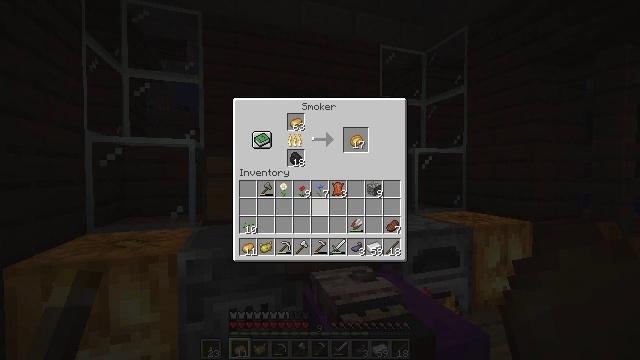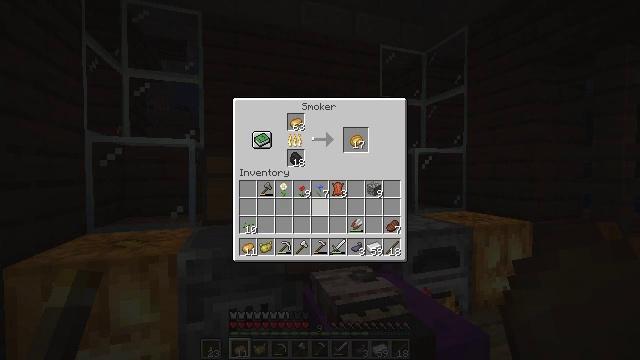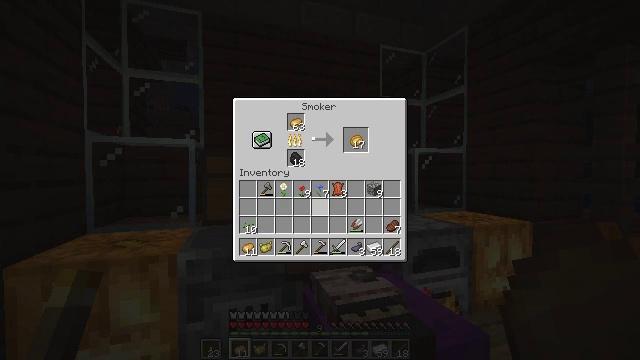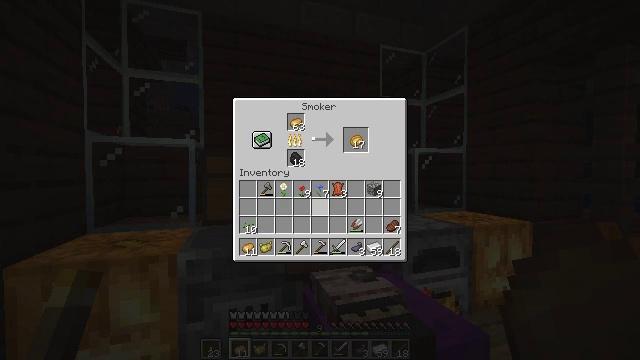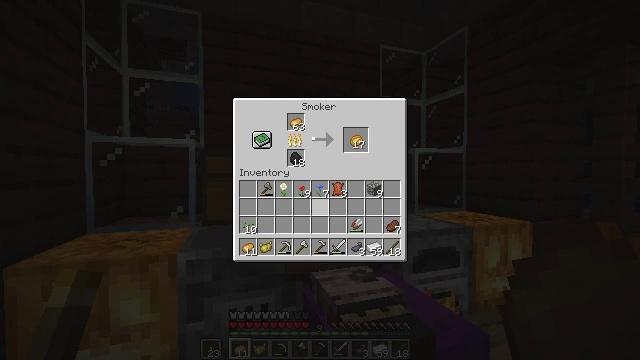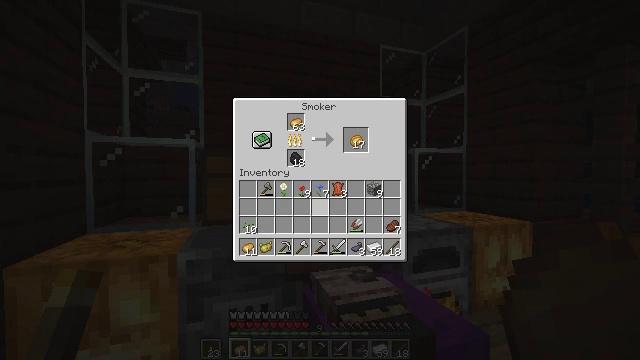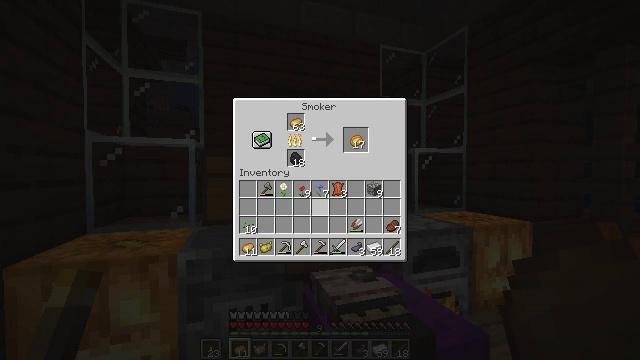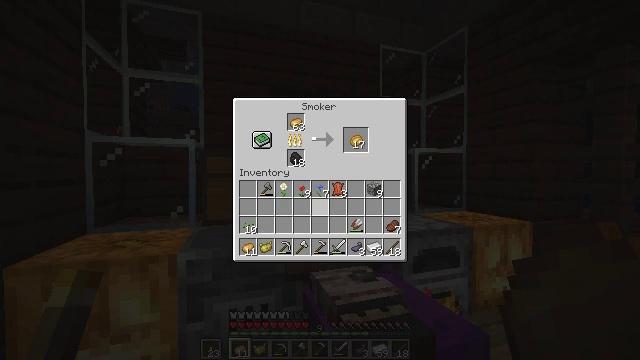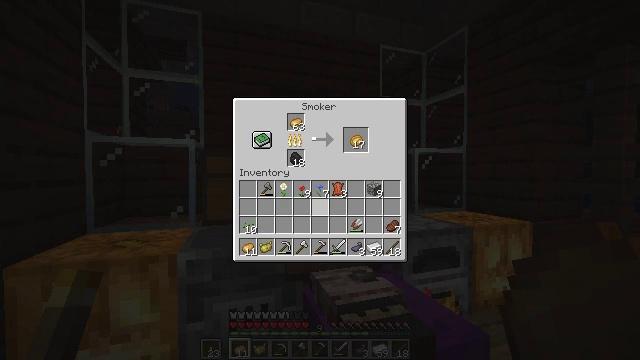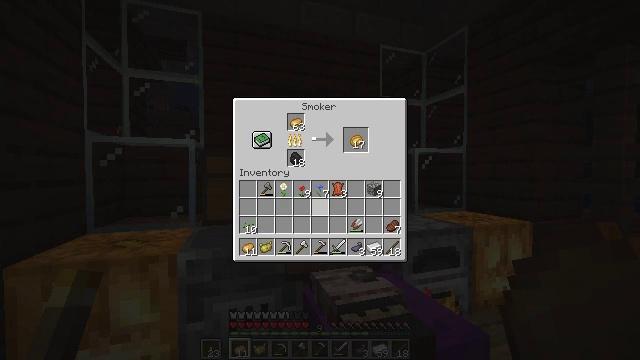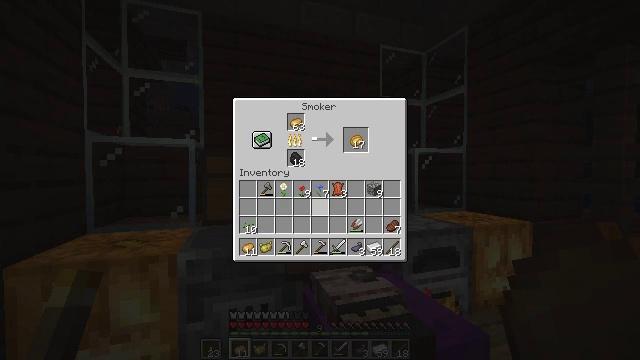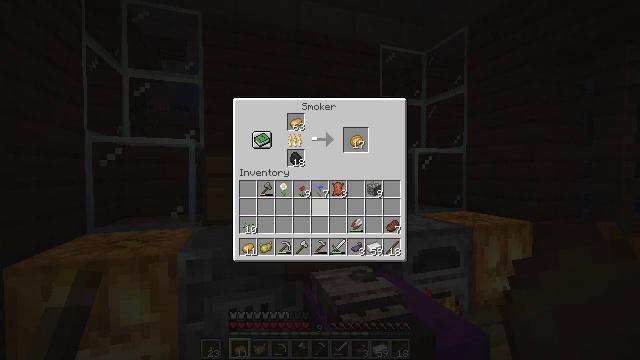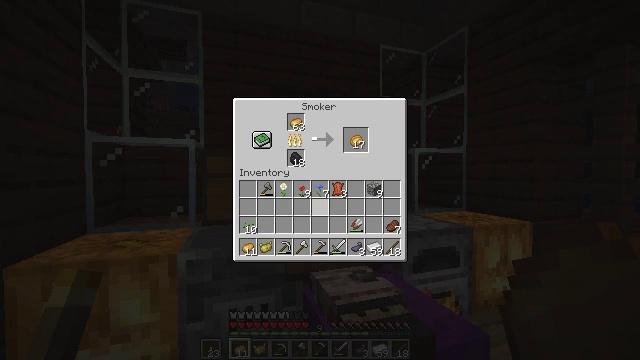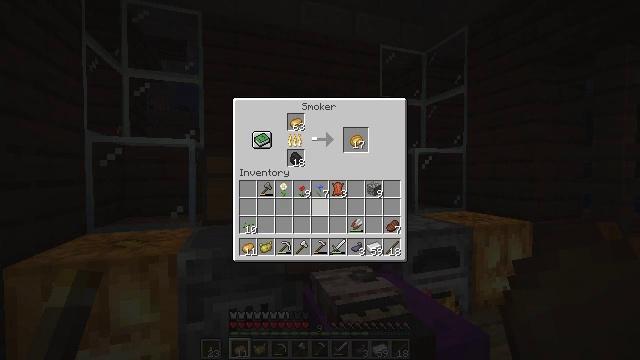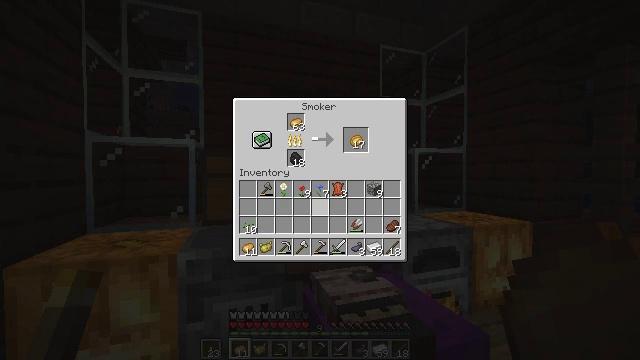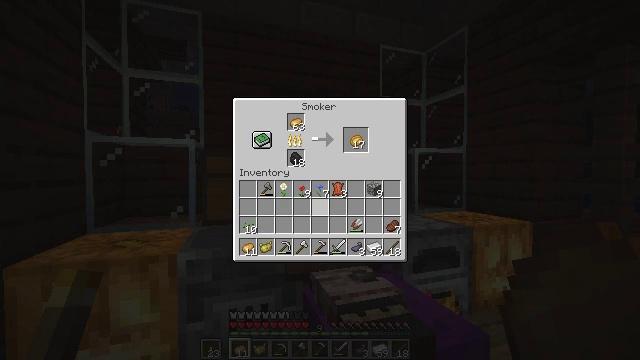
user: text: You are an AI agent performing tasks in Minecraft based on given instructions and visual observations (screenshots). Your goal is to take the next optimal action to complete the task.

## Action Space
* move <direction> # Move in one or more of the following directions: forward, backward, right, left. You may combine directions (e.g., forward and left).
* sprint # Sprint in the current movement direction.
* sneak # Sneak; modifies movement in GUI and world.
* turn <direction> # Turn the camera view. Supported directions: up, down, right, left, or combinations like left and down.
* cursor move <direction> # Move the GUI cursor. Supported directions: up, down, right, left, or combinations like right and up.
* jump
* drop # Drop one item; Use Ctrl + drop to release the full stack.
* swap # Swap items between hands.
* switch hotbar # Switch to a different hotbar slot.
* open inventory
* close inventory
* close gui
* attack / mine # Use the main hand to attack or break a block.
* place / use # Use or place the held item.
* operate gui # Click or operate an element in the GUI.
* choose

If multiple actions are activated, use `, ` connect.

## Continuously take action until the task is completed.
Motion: motion action
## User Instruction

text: Prepare a baked potato in the furnace.
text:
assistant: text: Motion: no_op
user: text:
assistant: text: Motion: no_op
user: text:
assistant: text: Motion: no_op
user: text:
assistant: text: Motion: no_op
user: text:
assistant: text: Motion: no_op
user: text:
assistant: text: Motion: no_op
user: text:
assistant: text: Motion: no_op
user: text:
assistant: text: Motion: no_op
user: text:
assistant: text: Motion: no_op
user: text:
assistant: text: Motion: no_op
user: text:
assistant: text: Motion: no_op
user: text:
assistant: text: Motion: no_op
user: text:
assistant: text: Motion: no_op
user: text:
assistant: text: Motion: no_op
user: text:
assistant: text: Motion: no_op
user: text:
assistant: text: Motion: no_op
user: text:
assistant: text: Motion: no_op
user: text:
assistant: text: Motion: no_op
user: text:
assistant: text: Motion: no_op
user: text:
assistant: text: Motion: no_op
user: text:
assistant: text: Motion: no_op
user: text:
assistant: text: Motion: no_op
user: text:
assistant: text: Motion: no_op
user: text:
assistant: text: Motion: no_op
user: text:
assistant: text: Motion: no_op
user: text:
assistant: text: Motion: no_op
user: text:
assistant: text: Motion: no_op
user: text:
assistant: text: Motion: no_op
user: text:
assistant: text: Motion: no_op
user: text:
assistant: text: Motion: no_op